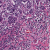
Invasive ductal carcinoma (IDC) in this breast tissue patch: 1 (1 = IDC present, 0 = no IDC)